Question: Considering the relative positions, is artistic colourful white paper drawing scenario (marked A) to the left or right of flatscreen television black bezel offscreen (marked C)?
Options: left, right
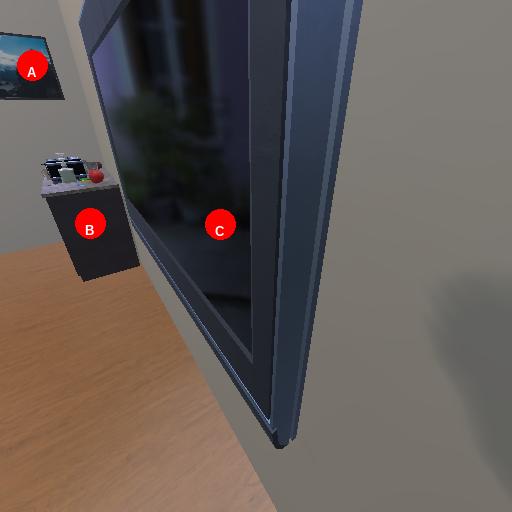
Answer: left